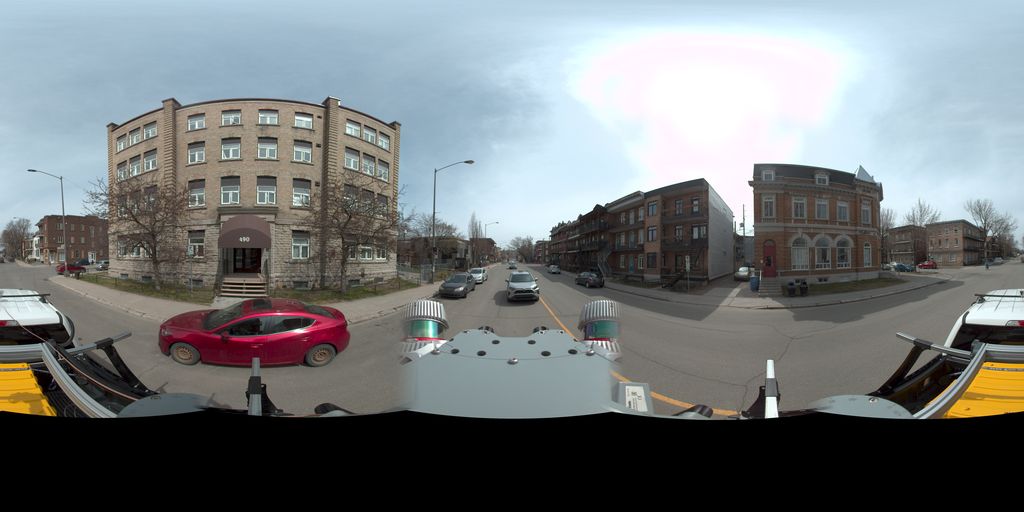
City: quebec_city